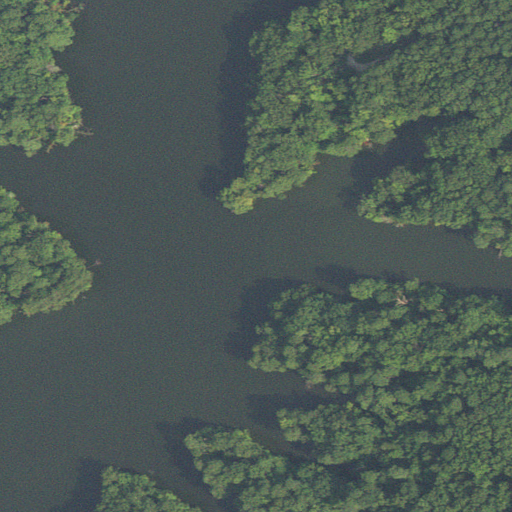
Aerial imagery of cape in Virginia named Curtis Point containing open water, mixed forest, herbaceous wetlands, woody wetlands, evergreen forest, deciduous forest, and grassland